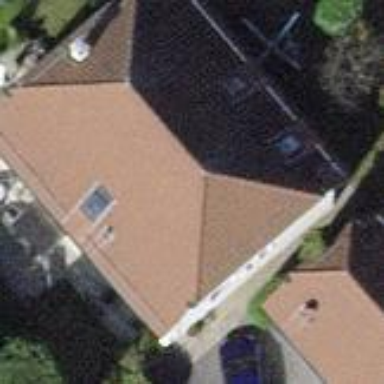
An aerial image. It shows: Simple and straightforward house.